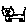
Label: cat